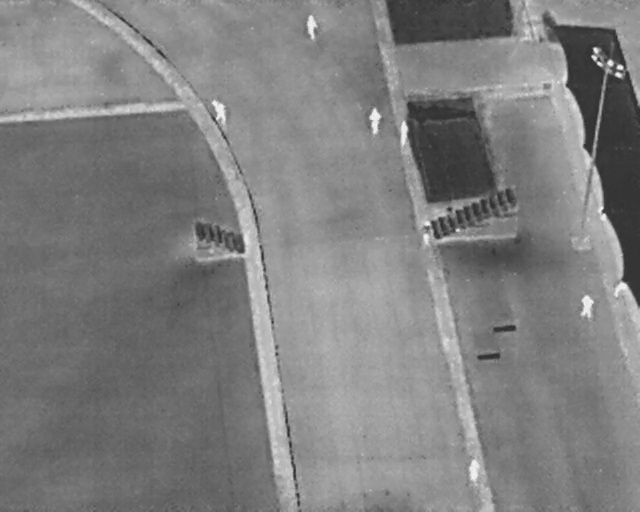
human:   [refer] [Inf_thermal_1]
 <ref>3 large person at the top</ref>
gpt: <box>[[32, 19, 35, 23, 2], [56, 21, 60, 24, 2], [46, 3, 50, 6, 175]]</box>